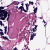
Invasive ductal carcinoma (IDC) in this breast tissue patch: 0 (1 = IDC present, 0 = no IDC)